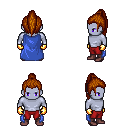
a pixel art fantasy rpg character, male body template, dark elf, purple skin, blue cape, red pants, brunette long topknot hairstyle, gold gloves, maroon shoes, four views (front, back, left, right), 2x2 character sprite sheet, small pixel art, hard edges, no anti-aliasing